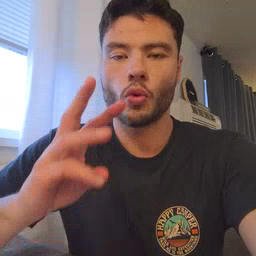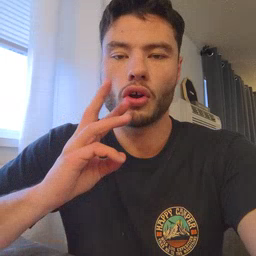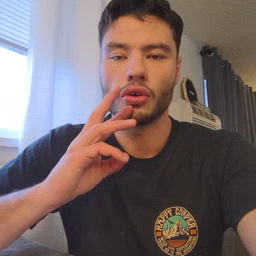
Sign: water